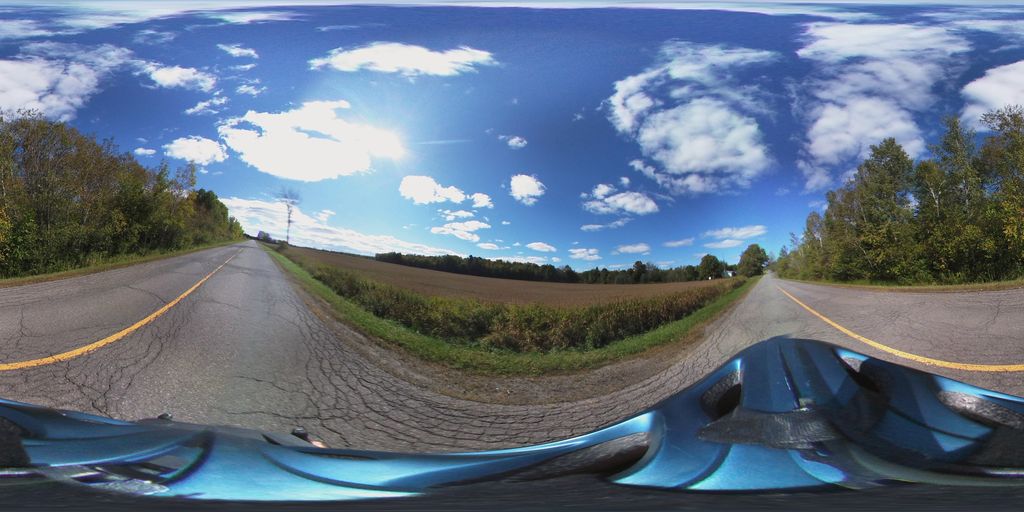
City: ottawa-gatineau